Field crop: maize
Growth stage: 2
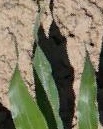
Species: maize